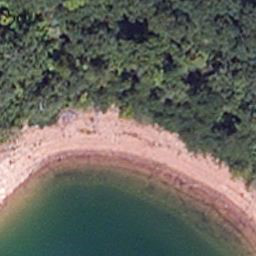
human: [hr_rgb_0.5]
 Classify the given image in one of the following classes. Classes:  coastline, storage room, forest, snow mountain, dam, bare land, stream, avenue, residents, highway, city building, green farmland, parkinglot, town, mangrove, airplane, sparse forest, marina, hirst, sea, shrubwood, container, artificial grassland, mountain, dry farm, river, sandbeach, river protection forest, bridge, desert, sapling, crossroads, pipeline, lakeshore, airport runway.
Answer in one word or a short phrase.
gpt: lakeshore